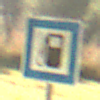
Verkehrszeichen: Tankstelle
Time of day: MorningAfternoon
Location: Outdoor (Nature)
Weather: PartlyCloudy
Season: NotSpecified
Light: Natural